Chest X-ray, AP view. Patient: 45 years old, sex M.
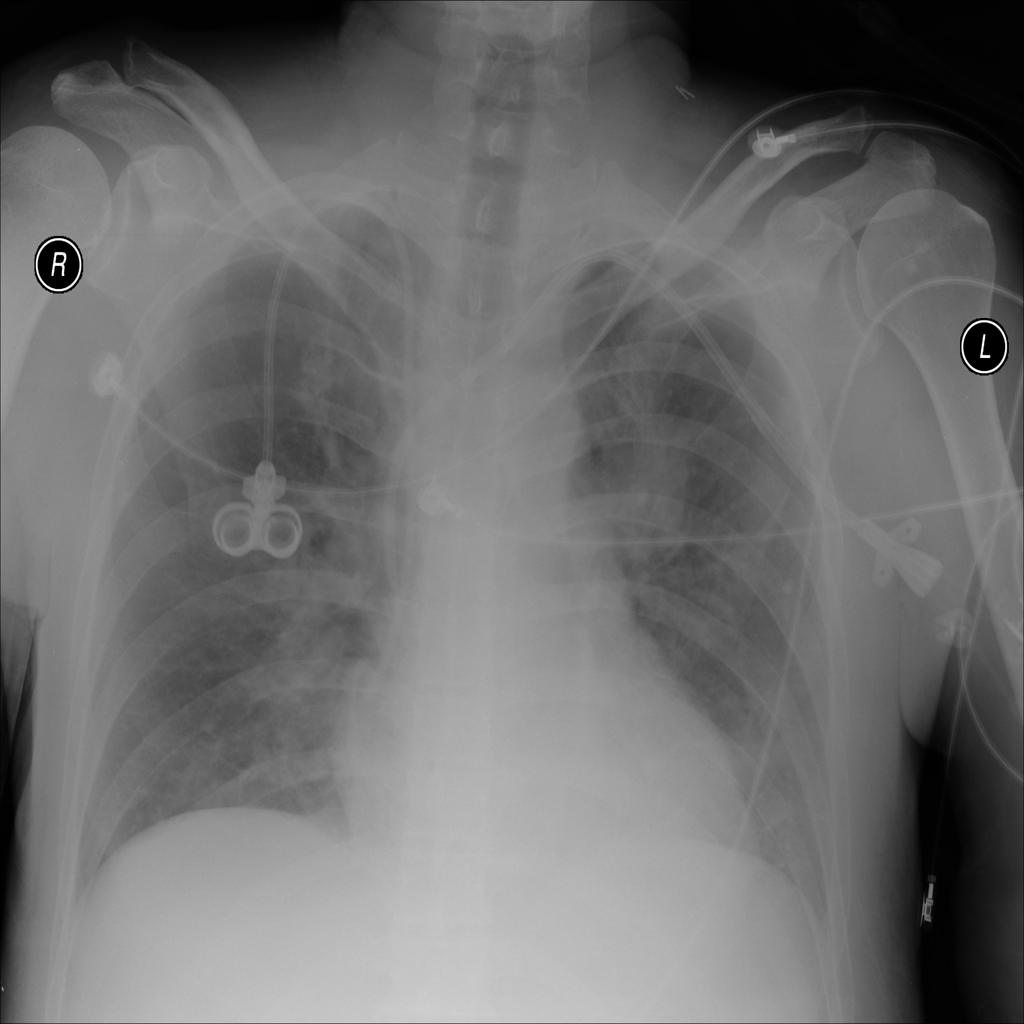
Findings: Infiltration, Mass